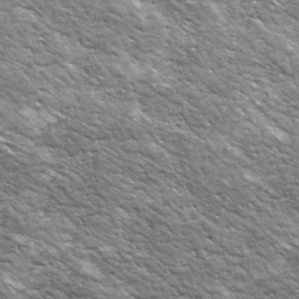
Label: frost